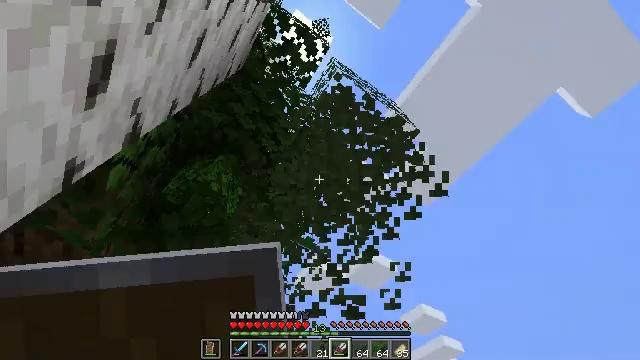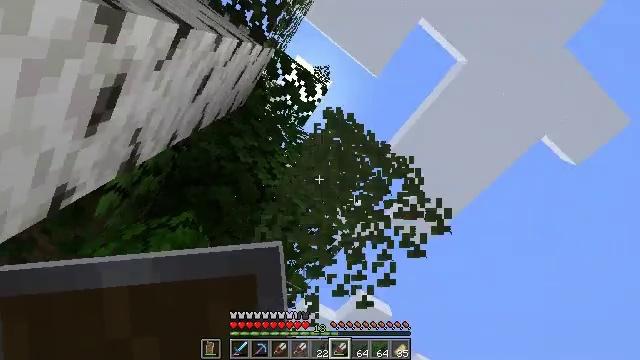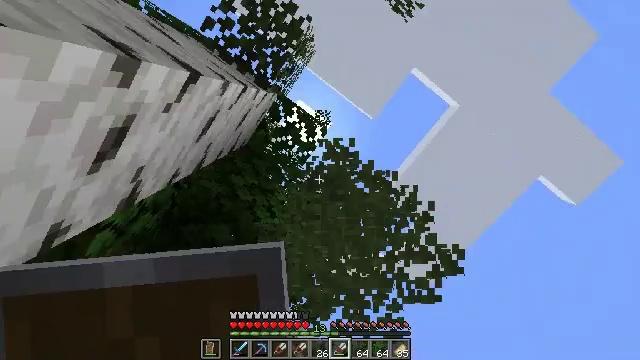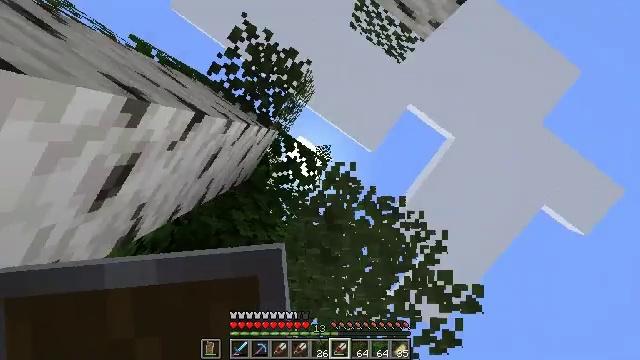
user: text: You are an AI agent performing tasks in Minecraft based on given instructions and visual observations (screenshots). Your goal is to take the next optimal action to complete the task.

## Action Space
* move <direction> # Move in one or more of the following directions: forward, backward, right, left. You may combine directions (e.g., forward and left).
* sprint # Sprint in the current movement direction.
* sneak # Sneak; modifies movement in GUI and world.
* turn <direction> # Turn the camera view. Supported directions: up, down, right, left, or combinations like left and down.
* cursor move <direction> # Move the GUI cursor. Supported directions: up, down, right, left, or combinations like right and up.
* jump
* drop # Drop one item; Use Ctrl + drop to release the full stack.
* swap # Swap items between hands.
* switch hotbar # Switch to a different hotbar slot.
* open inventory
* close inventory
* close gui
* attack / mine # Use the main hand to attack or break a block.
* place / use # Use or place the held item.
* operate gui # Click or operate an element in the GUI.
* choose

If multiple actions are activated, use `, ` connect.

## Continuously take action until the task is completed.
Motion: motion action
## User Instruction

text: Collect some oak leaves.
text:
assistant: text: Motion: turn right and up, attack / mine
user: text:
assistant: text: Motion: turn up, attack / mine
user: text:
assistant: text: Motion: turn left and up, attack / mine
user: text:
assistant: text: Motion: attack / mine